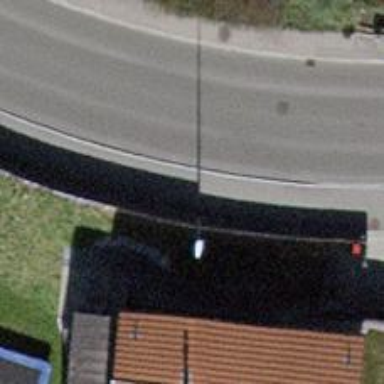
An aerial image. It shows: High mast lamp post.